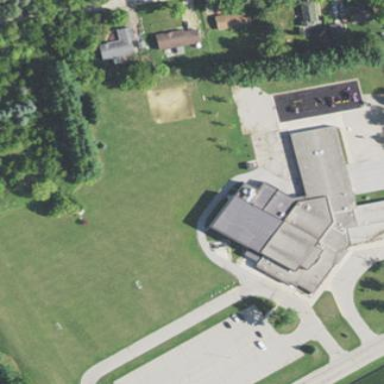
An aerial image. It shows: School.